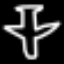
Label: airplane